Interaction volume radius: 5 \u00c5
Interaction volume height: 15 \u00c5
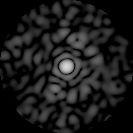
Disorder parameter: 0.7935